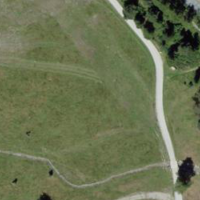
EUNIS habitat code: 26
Species observed at this site:
Matricaria discoidea